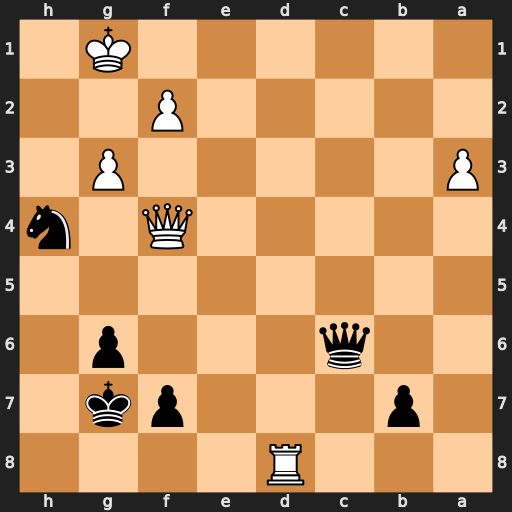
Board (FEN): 3R4/1p3pk1/2q3p1/8/5Q1n/P5P1/5P2/6K1
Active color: b
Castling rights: -
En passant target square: -
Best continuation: Qg2#